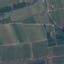
Land use / land cover: PermanentCrop